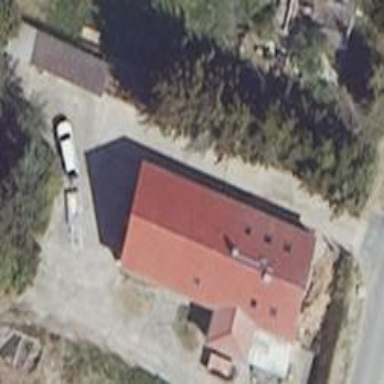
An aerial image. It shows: Detached building with gabled roof.